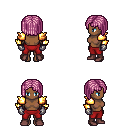
a pixel art fantasy rpg character, female body template, human, dark skin, gold arm armor, red pants, pink pageboy hairstyle, metal gloves, maroon shoes, four views (front, back, left, right), 2x2 character sprite sheet, small pixel art, hard edges, no anti-aliasing